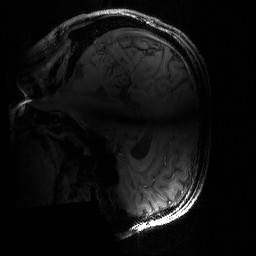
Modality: T1w
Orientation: sagittal
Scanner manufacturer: siemens
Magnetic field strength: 6.98 T
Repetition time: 2.5 s
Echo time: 0.00429 s